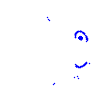
Particle: electron